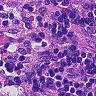
Metastatic tissue present: no